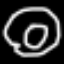
Label: donut